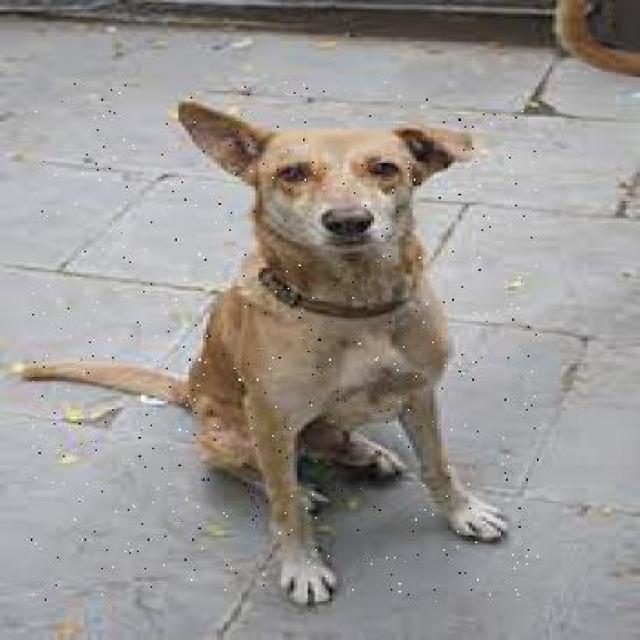
Healthy canine skin — no visible lesions, inflammation, or abnormalities. The skin and coat appear normal.